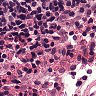
Metastatic tissue present: no